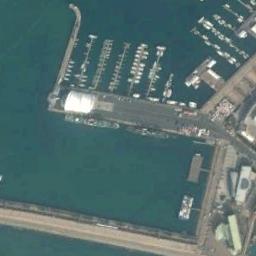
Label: harbor